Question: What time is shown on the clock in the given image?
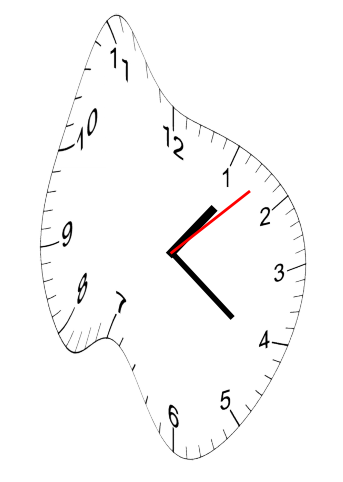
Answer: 01:21:08